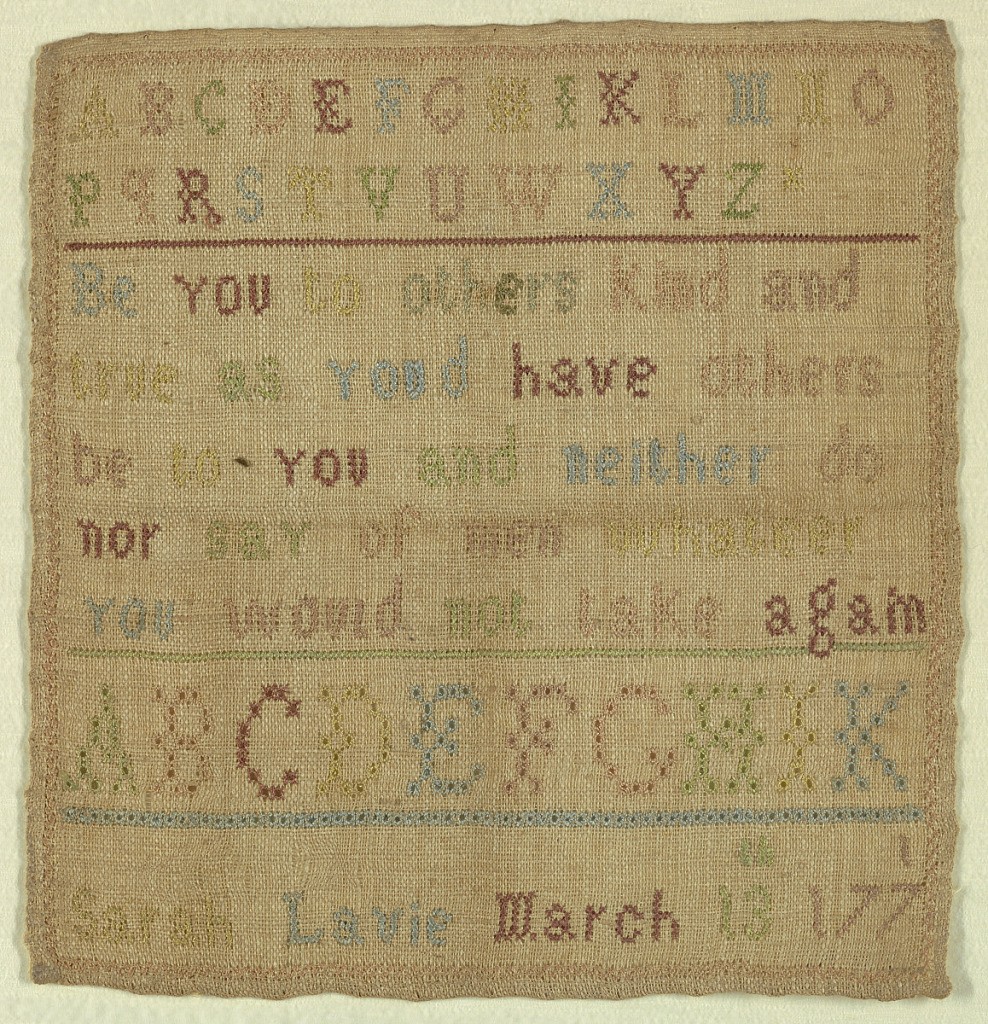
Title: Sampler
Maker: Susan Lavie
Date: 1771
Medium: silk embroidery on linen foundation Technique: embroidered in cross and eyelet stitches on plain weave foundation
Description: Alpahabet followed by text "Be you to others kind and true as you'd have others be to you and neither do nor say of men whateer you would not take again" then part of another alphabet, then signature.